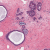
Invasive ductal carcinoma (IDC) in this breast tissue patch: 0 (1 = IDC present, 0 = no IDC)